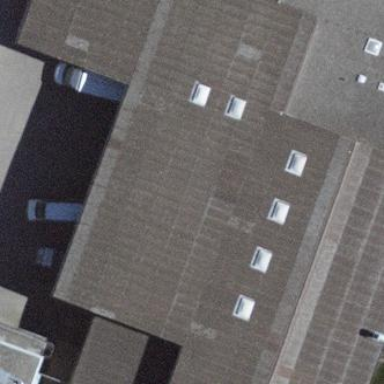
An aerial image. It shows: Industrial building.